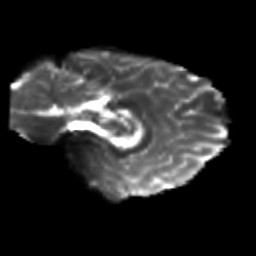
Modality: T2w
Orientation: sagittal
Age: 21
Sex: female
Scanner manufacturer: siemens
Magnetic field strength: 3 T
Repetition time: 3.5 s
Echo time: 0.104 s